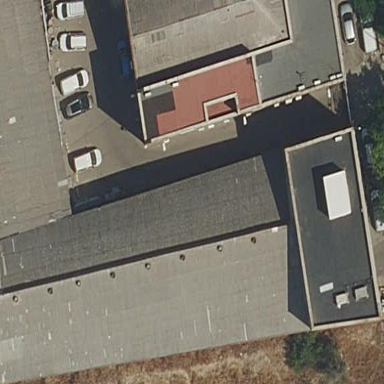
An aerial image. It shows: Industrial building.